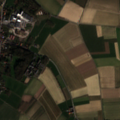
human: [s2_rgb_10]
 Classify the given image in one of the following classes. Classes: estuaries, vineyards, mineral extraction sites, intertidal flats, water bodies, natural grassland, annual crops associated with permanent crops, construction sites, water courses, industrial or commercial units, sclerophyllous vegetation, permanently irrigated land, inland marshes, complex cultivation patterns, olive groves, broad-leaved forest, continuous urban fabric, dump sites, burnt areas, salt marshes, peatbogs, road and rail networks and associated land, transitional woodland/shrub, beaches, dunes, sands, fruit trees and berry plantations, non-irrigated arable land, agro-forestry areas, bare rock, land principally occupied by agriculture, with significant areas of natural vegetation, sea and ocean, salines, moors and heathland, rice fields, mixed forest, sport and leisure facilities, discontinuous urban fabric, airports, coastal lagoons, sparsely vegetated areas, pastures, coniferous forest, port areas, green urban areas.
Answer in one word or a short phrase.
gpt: discontinuous urban fabric, non-irrigated arable land, pastures, complex cultivation patterns